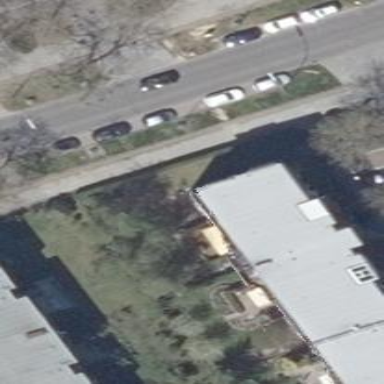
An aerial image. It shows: Apartment building with flat roof.